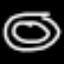
Label: donut